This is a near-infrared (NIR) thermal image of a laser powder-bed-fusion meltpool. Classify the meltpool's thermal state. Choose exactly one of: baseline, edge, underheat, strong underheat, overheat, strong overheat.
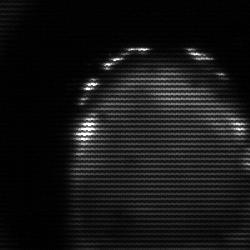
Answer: edge